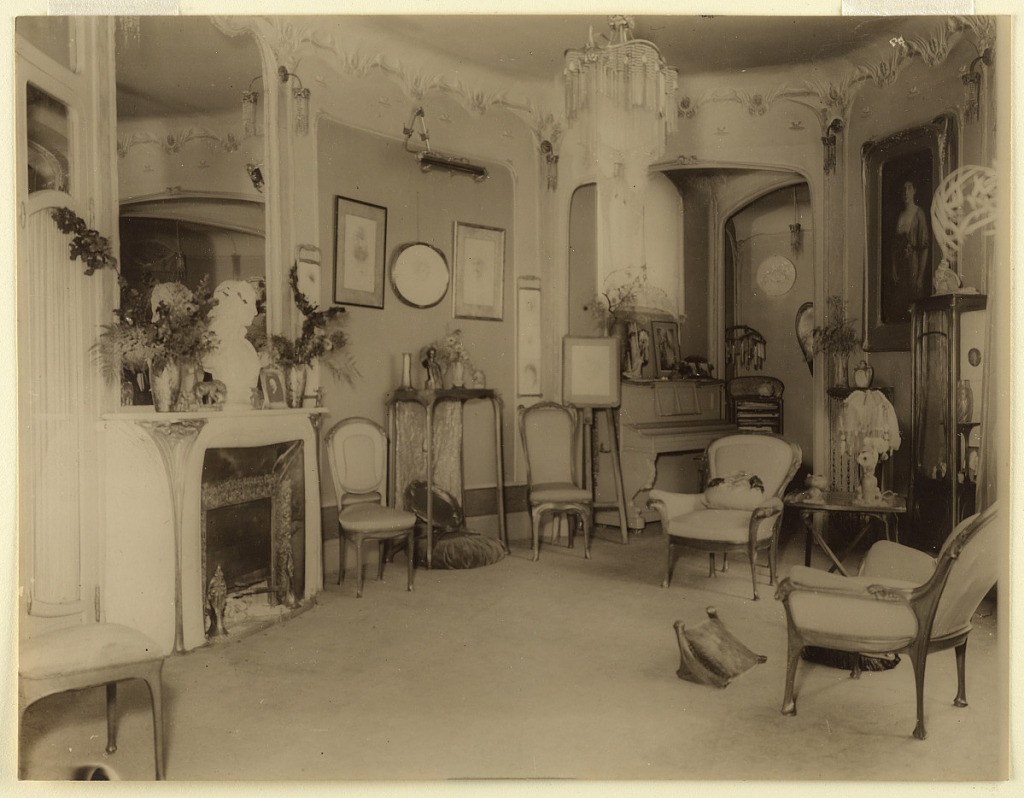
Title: House of Hector Guimard
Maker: Hector Guimard, French, 1867–1942
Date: ca. 1910
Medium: Gelatin-silver print
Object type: Photograph
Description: Interior view of salon of Hector Guimard's home at 22 rue Mozart. View shows sitting chairs, a fireplace with a mirror hanging above, and various pictures hanging on the wall.